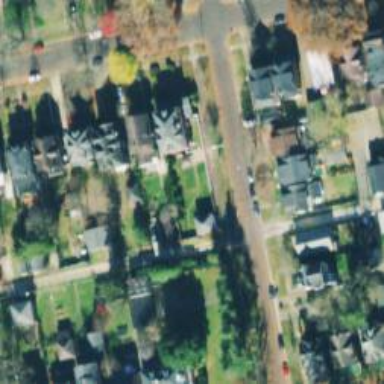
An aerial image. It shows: Alley classified as service road.